Question: This is my table:

I like that '61' and '29' and '2013/09/20' be in the middle of cell, Not in the left side!
How can do it?
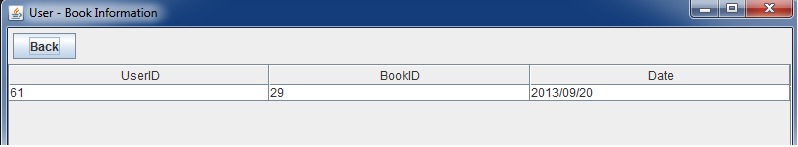
Answer: You can do this, which sets the horizontal alignment for each column by overriding the renderer.
'''
DefaultTableCellRenderer renderer = new DefaultTableCellRenderer();
renderer.setHorizontalAlignment(JLabel.CENTER);
for(int i = 0; i < columnCount; i++){
table.getColumnModel().getColumn(i).setCellRenderer(render);
}
'''